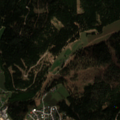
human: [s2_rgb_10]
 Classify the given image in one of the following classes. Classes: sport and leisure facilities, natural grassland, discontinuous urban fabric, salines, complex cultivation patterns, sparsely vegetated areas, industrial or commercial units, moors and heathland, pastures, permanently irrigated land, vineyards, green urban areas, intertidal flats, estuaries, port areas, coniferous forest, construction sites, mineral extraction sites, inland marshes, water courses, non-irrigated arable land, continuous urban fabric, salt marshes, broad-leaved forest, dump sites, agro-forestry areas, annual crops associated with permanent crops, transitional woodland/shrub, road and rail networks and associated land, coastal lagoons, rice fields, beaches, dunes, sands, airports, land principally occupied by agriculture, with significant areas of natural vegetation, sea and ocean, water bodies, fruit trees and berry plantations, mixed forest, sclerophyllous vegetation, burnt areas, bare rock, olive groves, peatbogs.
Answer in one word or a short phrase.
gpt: discontinuous urban fabric, pastures, coniferous forest